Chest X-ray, AP view. Patient: 68 years old, sex F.
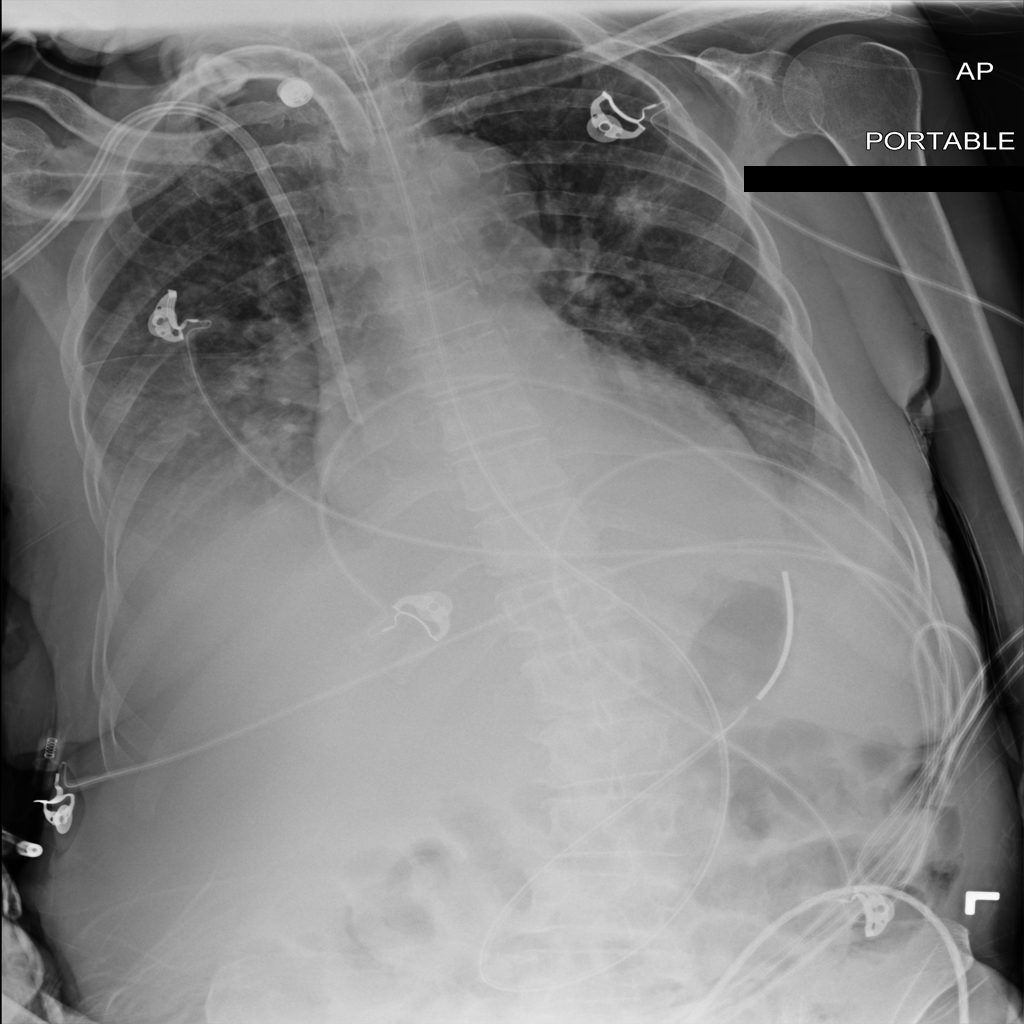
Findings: Atelectasis, Consolidation